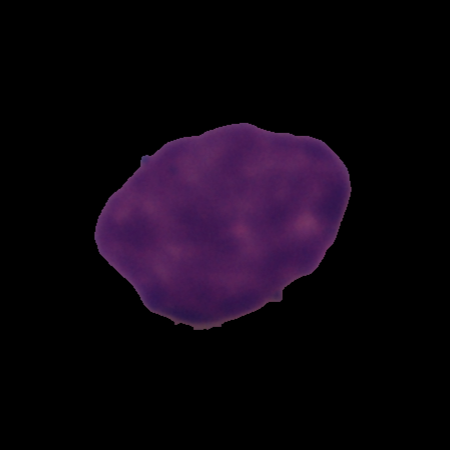
Label: cancer